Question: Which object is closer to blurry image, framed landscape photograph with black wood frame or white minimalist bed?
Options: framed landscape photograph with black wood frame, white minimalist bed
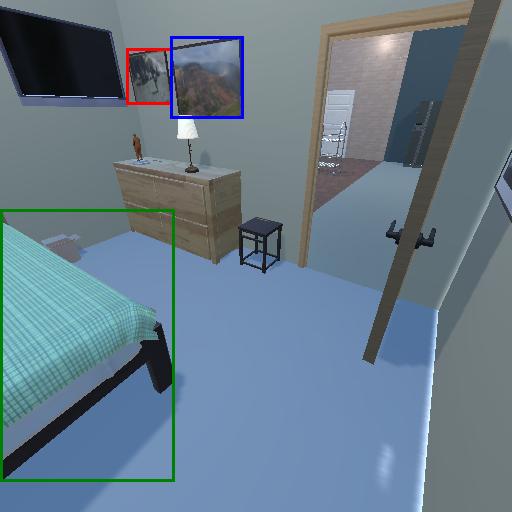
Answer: framed landscape photograph with black wood frame